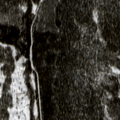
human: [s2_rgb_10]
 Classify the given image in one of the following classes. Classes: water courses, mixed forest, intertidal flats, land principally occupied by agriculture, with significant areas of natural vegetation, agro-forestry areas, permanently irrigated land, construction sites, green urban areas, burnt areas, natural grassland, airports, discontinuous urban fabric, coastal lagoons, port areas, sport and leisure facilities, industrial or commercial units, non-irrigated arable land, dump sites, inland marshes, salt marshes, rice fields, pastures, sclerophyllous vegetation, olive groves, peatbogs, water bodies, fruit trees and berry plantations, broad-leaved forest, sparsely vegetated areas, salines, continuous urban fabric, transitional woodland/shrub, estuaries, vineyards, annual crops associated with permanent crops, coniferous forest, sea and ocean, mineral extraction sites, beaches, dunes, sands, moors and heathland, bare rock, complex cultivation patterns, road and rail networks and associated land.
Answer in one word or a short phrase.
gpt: coniferous forest, transitional woodland/shrub